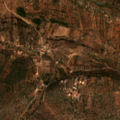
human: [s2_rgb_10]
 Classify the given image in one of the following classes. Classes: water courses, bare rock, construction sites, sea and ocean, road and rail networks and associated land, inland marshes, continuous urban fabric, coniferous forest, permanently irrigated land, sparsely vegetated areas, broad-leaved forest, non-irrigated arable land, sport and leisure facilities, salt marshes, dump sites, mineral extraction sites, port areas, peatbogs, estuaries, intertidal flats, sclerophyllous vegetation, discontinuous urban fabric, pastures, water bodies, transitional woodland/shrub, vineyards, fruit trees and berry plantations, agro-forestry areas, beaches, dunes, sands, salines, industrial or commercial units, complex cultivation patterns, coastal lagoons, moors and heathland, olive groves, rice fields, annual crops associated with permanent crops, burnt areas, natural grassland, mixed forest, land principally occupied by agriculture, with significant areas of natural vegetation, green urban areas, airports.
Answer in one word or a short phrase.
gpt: fruit trees and berry plantations, olive groves, annual crops associated with permanent crops, complex cultivation patterns, sclerophyllous vegetation